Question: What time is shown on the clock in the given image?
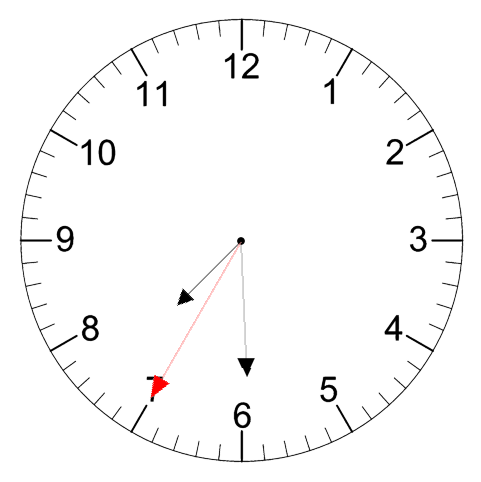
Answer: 07:29:35